Question: I want to delete a selected row using jQuery. First, while clicking add button, rows are added dynamically with a delete button. Now I want to delete the selected row.
I am using the following code to add rows dynamically:
'''
$("#btnAdd").on('click', function (){
$('#Time tr').last().after('<tr><td><span style="font-size:14px;">Diplamo/Certificate :</span><input type="textbox" input id="addedValue12" name = "Certificate"></td><td><span style="font-size:14px;">Percentage :</span><input type="textbox" id="addedValue123" name = "CertificatePer"></td></tr>');
});
'''
'''
<input id="btnAdd" type="button" value="add" />
<table id="Time">
<tr>
</tr>
</table>
'''
I am displaying values in a JSP page.
'''
<c:forEach var="var1" items="${empedu.empCertificate}">
Certificate Name:<input value="${var1.certification}" name="Certificate" type="text" title="Only Text Allowed" pattern="[a-zA-Z\s'.,@:&?!()$#/\]+" />
Percentage: <input value="${var1.percentage}" name="CertificatePer" style="width: 100px;" type="text" max="100" />
<input type="button" id="deleteRow" name="delete" value="delete" /><br/>
</c:forEach>
'''
It is displayed on screen like this:

Here, If I click the third row, I want to delete the third row. How can I do this?
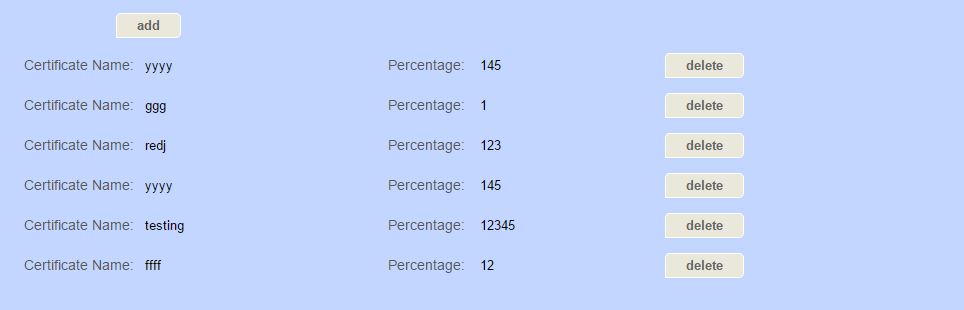
Answer: '''
$("#Time").on("click", ".delete", function(){
$(this).closest("tr").remove();
});
'''
Assuming 'delete' is the class of the delete 'button'. I have used '.on' as the rows and thus delete buttons are dynamically added.
This is picking the closest 'tr' from the clicked delete button, and removing it.
<URL>